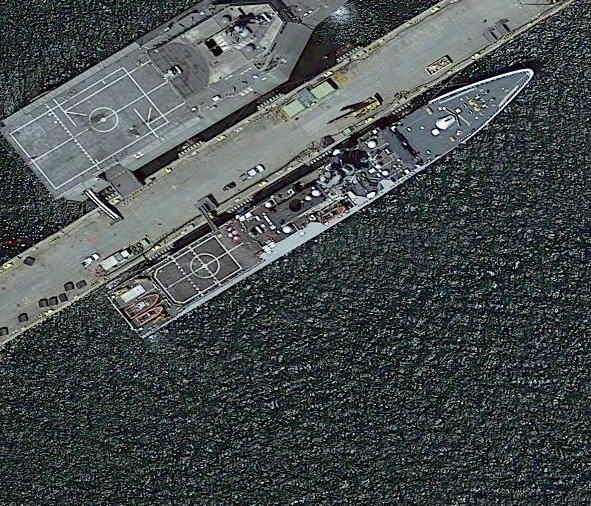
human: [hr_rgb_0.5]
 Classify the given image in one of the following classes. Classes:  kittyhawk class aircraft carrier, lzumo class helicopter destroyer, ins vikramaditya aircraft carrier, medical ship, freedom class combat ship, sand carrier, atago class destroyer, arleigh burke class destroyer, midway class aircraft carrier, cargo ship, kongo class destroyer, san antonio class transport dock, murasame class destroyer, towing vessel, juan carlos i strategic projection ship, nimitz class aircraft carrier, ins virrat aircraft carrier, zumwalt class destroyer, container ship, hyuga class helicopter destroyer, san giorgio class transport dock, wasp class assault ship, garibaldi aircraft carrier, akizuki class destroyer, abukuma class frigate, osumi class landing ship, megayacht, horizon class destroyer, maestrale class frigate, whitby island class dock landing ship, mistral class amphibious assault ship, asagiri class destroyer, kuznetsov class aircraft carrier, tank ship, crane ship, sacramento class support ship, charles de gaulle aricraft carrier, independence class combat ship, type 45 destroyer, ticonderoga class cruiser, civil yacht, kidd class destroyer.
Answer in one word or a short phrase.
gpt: Independence class combat ship